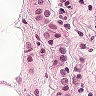
Metastatic tissue present: yes